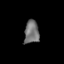
Tissue: skin
Cell type: Epithelial cells
Senescence score: 0.2745
Nuclear area (px): 336
Mean DAPI intensity: 113.798